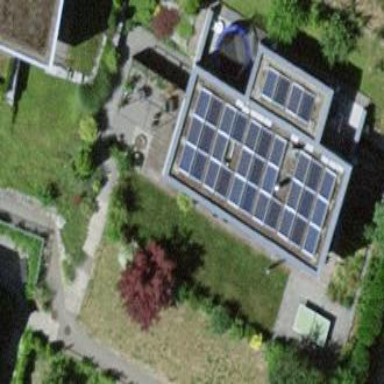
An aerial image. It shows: Solar power generator.